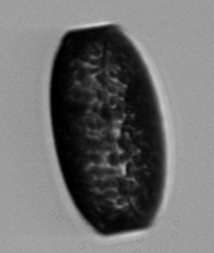
Label: Coscinodiscus